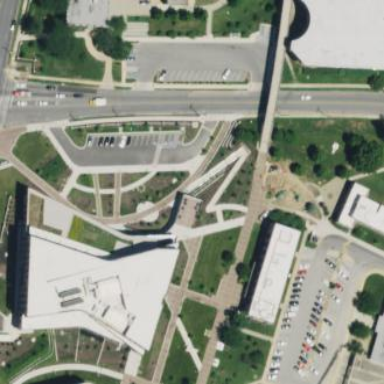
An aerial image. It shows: University building.